Question: I have a little problem.
I implemented 'viewForAnnotation' to render custom image for my pin on map.
But it seams that there is something wrong with image.
With standard phone pin icons it works fine but with custom image as you can see bottom of the pin is not where it should be.
Bottom of the pin should be at the end of the red line.
I suppose that there must be some sizing issue.
Can somebody tell me what size should I use when creating custom image for pin?

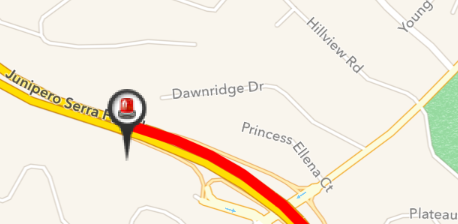
Answer: See <URL>.
> By default, the center point of an annotation view is placed at the coordinate point of the associated annotation. You can use this property to reposition the annotation view as needed. This x and y offset values are measured in pixels. Positive offset values move the annotation view down and to the right, while negative values move it up and to the left.